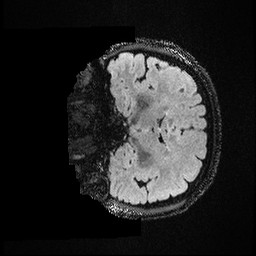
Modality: FLAIR
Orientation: coronal
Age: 33
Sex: female
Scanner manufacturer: ge
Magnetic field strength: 3 T
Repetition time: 4.802 s
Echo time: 0.1167 s